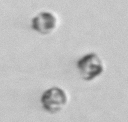
Label: Thalassiosira_sp_aff_mala